Question: I managed to get my request working in "Advanced Rest Client" using the following settings:

However, I tried to recreate the same request using PHP and I can't work out what I'm doing wrong. Here's what I have:
'''
$config['key'] = "xxxxxxxxxxxx";
$config['clientid'] = xxxxxxxxx;
$url = 'http://xxxxxxxxxxxxxxxx.curdbee.com/invoices.json?api_token='.$config['key'];
$data = Array();
$data['invoice']['client_id'] = $config['clientid'];
$data_string = json_encode($data);
$ch = curl_init($url);
curl_setopt($ch, CURLOPT_CUSTOMREQUEST, "POST");
curl_setopt($ch, CURLOPT_POSTFIELDS, $data_string);
curl_setopt($ch, CURLOPT_RETURNTRANSFER, true);
curl_setopt($ch, CURLOPT_HTTPHEADER, array(
'Content-Type: application/json',
'Content-Length: ' . strlen($data_string))
);
$result = curl_exec($ch);
echo curl_error($ch);
print_r($result);
'''
Neither $result nor curl_error outputs anything and I can't work out why.
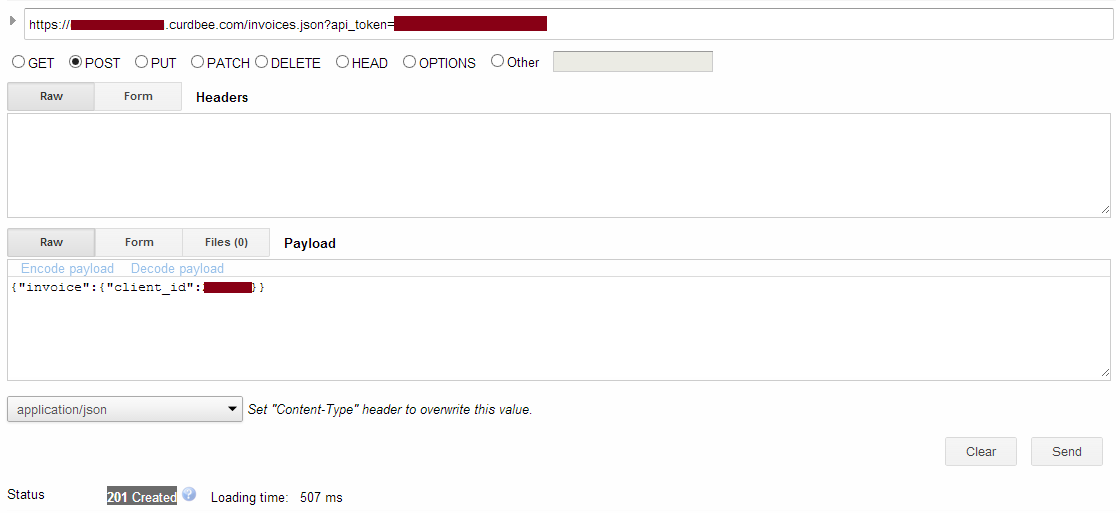
Answer: I just needed to add these two lines:
curl_setopt($ch, CURLOPT_SSL_VERIFYHOST, false);
curl_setopt($ch, CURLOPT_SSL_VERIFYPEER, false);